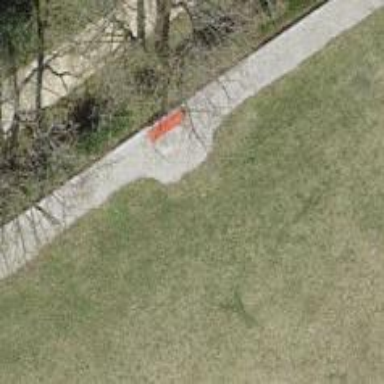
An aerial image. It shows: Bench.